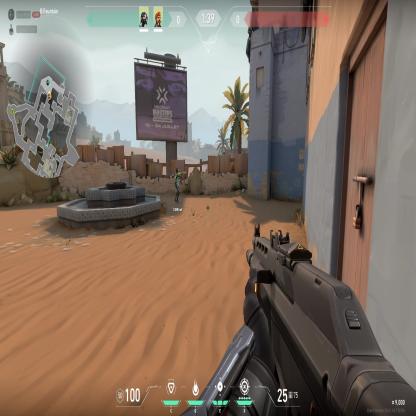
Label: teammate